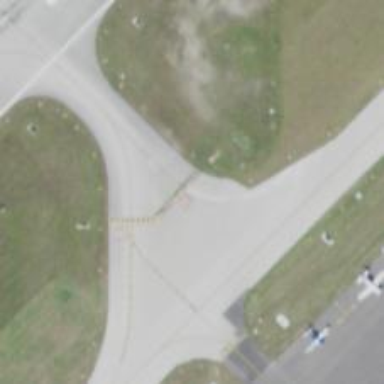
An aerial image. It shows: View of taxiway at the airport.